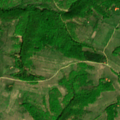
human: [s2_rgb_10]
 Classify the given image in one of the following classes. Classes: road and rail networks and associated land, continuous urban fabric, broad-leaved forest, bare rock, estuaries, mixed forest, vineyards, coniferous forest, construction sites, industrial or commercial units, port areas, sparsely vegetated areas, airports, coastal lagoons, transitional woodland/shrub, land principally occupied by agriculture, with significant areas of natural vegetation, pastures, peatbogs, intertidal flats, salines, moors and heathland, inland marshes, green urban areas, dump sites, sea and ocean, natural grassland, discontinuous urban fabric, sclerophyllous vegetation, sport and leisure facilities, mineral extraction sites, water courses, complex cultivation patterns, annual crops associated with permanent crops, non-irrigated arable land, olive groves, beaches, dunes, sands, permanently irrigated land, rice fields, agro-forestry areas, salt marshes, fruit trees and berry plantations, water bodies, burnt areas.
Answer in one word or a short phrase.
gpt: complex cultivation patterns, land principally occupied by agriculture, with significant areas of natural vegetation, broad-leaved forest